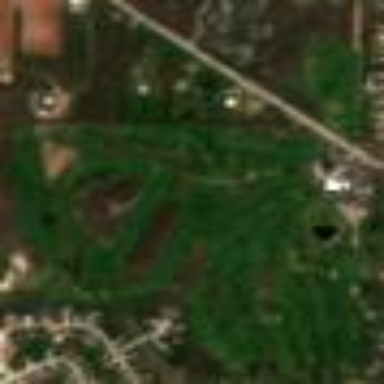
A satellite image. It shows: Golf course.